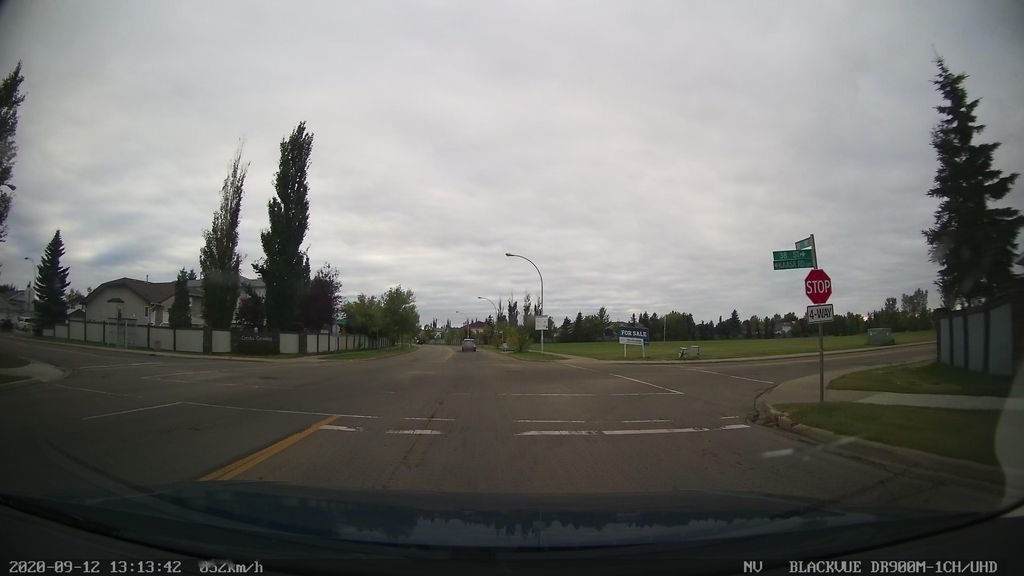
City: edmonton